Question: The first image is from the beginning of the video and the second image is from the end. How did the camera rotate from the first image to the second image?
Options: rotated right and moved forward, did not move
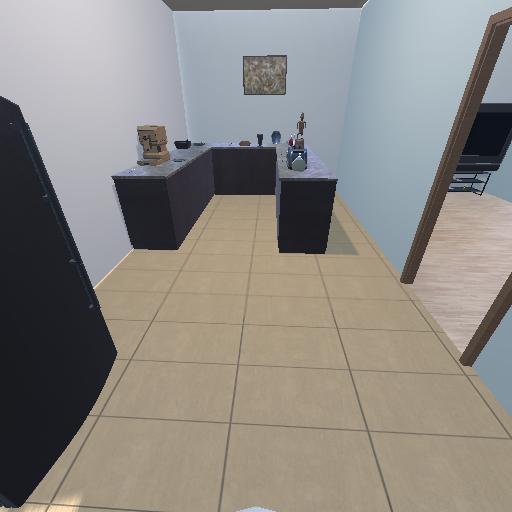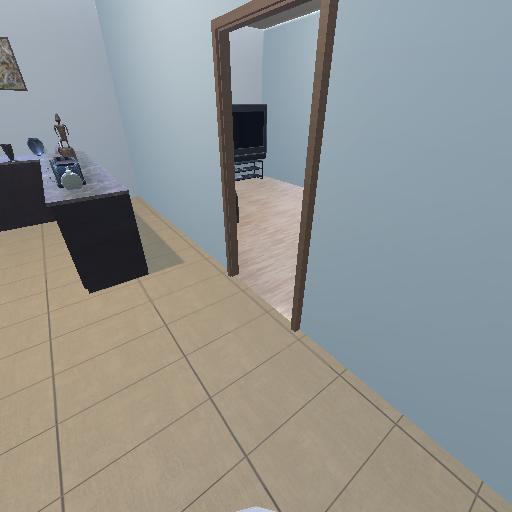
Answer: rotated right and moved forward